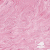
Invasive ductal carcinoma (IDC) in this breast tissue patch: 0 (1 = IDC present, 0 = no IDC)